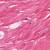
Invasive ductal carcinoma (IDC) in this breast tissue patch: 0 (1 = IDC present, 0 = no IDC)